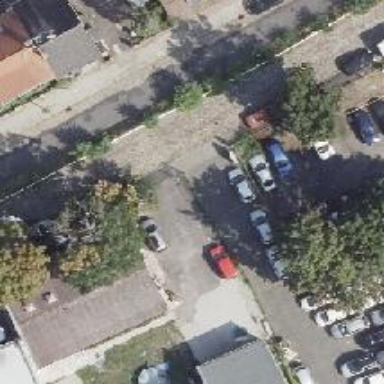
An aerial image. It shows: There is parking obstacle present.